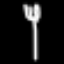
Label: fork